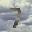
Label: 7